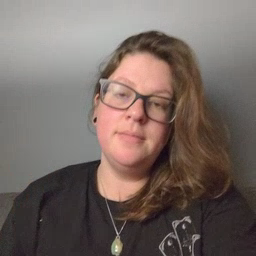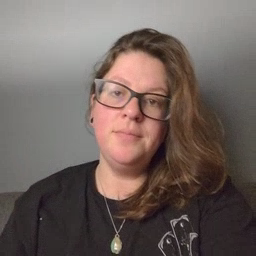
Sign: lion